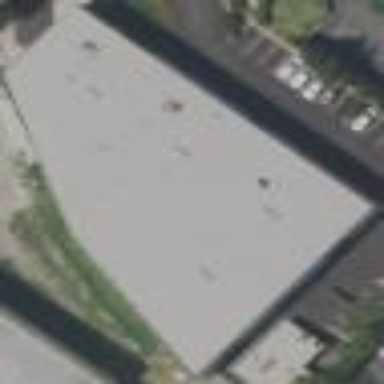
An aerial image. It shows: Commercial building.